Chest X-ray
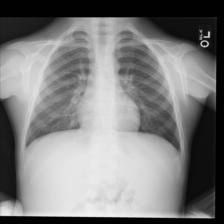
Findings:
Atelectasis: negative
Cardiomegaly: negative
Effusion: negative
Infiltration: negative
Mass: negative
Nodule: negative
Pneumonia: negative
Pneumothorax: negative
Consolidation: negative
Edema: negative
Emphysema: negative
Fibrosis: negative
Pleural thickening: negative
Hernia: negative